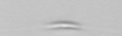
Label: Cylindrotheca_morphotype1